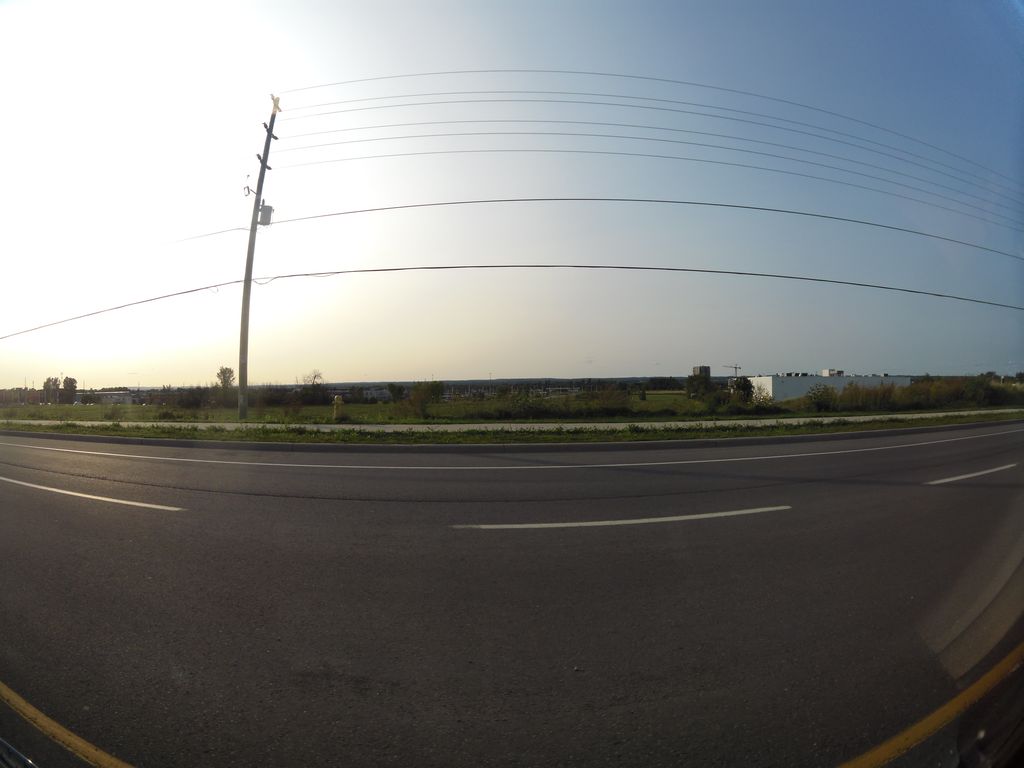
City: ottawa-gatineau